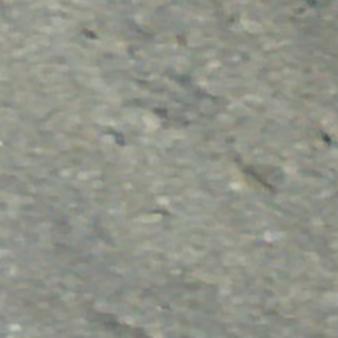
Label: other